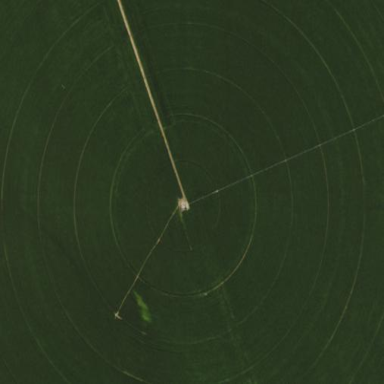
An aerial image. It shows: Farmland with pivot irrigation system.